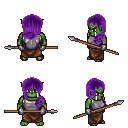
a pixel art fantasy rpg character, male body template, orc, green skin, steel chest armor, robe skirt, purple left-swept hairstyle, metal gloves, spear, four views (front, back, left, right), 2x2 character sprite sheet, small pixel art, hard edges, no anti-aliasing